Question: I am getting some 'json' from an API I have made and it is working. Sample response is this:
'''
[{"id":"1","item":"Factory New AWP Asiimov","bids":"21","price":"0.21","itempic":"http:\/\/steamcommunity-a.akamaihd.net\/economy\/image\/fWFc82js0fmoRAP-qOIPu5THSWqfSmTELLqcUywGkijVjZYMUrsm1j-9xgEObwgfEh_nvjlWhNzZCveCDfIBj98xqodQ2CZknz56I_OKMyJYcxPSPqFNVfg14jfhDCM7_cpcWNak8L5ILF3ot4SXMeMtY95MTcDZCPbSNACpuUo6hvNYfJCLoS3vjn_taDtZUw2rpDytVfjhQg\/360fx360f","endtime":"2015-07-02 03:18:49","sold":"1","winner":"76561198173814231","created_at":"2015-07-03 00:23:02","updated_at":"2015-07-04 05:08:38","current":"25.04","daysago4":"23.76","daysago8":"23.99","daysago12":"24.95","daysago16":"24.15"},{"id":"27","auctionid":"11","steamid":"76561198173814231","created_at":"2015-07-07 05:04:47","updated_at":"2015-07-07 05:04:47"},{"id":"26","auctionid":"11","steamid":"76561198173814231","created_at":"2015-07-07 05:04:35","updated_at":"2015-07-07 05:04:35"},{"id":"25","auctionid":"1","steamid":"76561198173814231","created_at":"2015-07-04 05:08:38","updated_at":"2015-07-04 05:08:38"},{"id":"24","auctionid":"5","steamid":"76561198173814231","created_at":"2015-07-04 05:08:30","updated_at":"2015-07-04 05:08:30"},{"id":"23","auctionid":"5","steamid":"76561198173814231","created_at":"2015-07-04 05:08:29","updated_at":"2015-07-04 05:08:29"},{"id":"22","auctionid":"5","steamid":"76561198173814231","created_at":"2015-07-04 05:08:27","updated_at":"2015-07-04 05:08:27"},{"id":"21","auctionid":"5","steamid":"76561198173814231","created_at":"2015-07-04 05:07:53","updated_at":"2015-07-04 05:07:53"},{"id":"20","auctionid":"1","steamid":"76561198173814231","created_at":"2015-07-04 05:05:45","updated_at":"2015-07-04 05:05:45"},{"id":"18","auctionid":"1","steamid":"76561198173814231","created_at":"2015-07-04 05:04:02","updated_at":"2015-07-04 05:04:02"}]
'''
Here is my basic app:
'''
<html>
<head>
<script src= "http://ajax.googleapis.com/ajax/libs/angularjs/1.3.14/angular.min.js"></script>
</head>
<body>
<div data-ng-app="myApp" data-ng-controller="indexFeedController">
<p>Looping with ng-repeat:</p>
<ul>
<li data-ng-repeat="x in names">
@{{ x[0].bids }}
</li>
</ul>
</div>
<script>
var app = angular.module('myApp', []);
app.controller('indexFeedController', function($scope, $http) {
$http.get("http://45.55.242.33/api/indexfeed")
.success(function(response) {
$scope.names = response.records;
console.log(response);
});
});
</script>
</body>
'''
I'm quite new to Angular and struggling to see how I can output the JSON onto my HTML.
Any help would be appreciated.
Thanks!
EDIT:
Changinn to '{{ x.bids }}' doesn't seem to work.
This is my 'console.log' output for 'response'

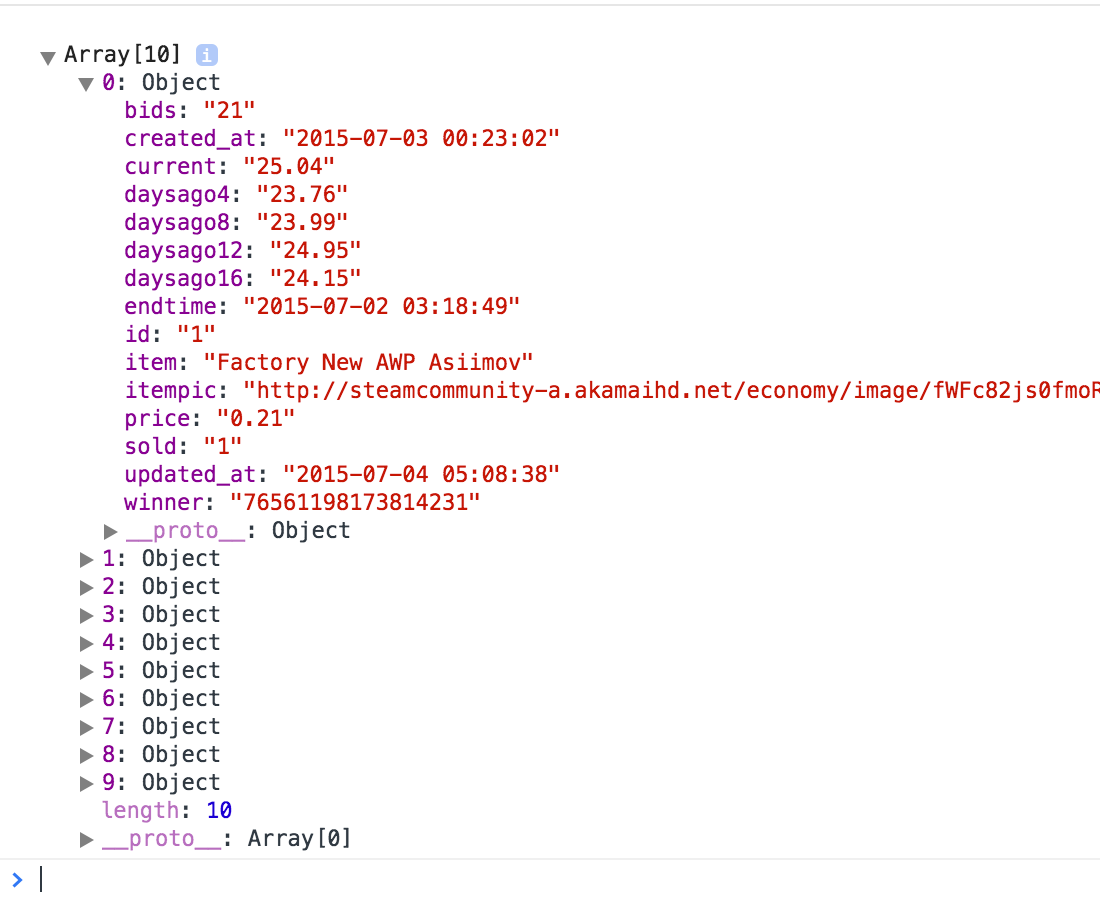
Answer: Well, you're storing 'response.records'into the scope. But the response is a JSON array. A JSON array doesn't have any 'records' field.
The code should probably look like
'''
$http.get("http://45.55.242.33/api/indexfeed")
.success(function(response) {
$scope.names = response;
});
});
'''
and the HTML should look like
'''
<li data-ng-repeat="x in names">
{{ x.bids }}
</li>
'''
It's quite strange to store objects of different types into the same array though: only the first element of your array has a bids. So that will create many empty list items.